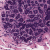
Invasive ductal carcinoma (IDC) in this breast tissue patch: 0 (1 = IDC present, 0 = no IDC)